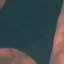
Land use / land cover class: AnnualCrop